Field crop: tomato
Growth stage: 2
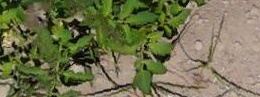
Species: tomato